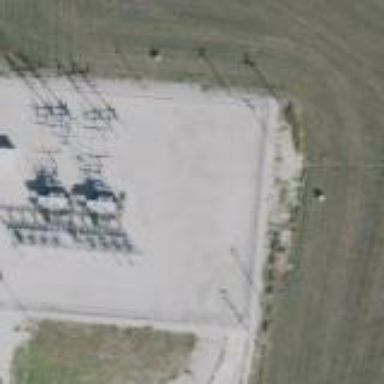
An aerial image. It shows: Substation with power facilities.